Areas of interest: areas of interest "School"
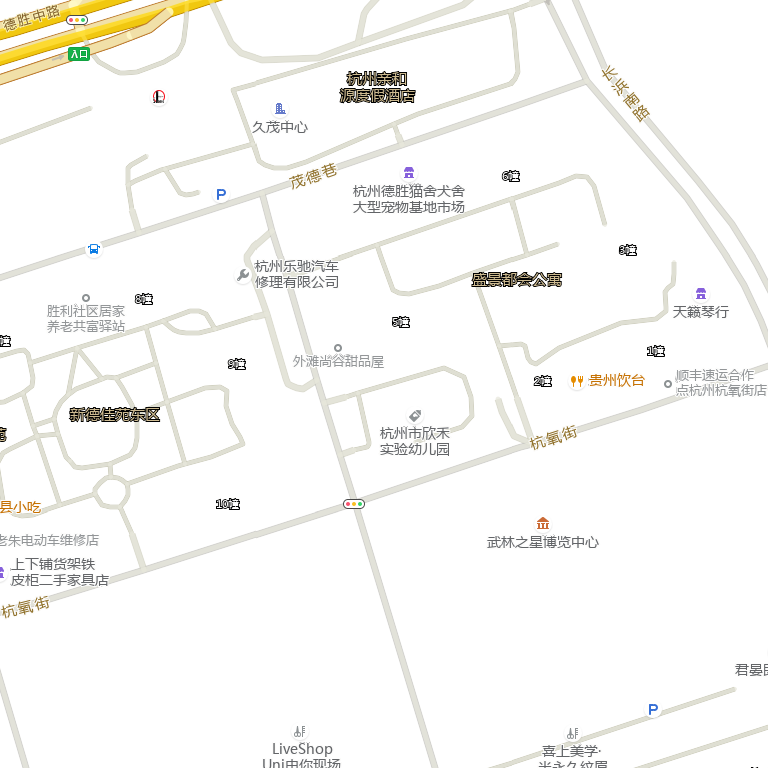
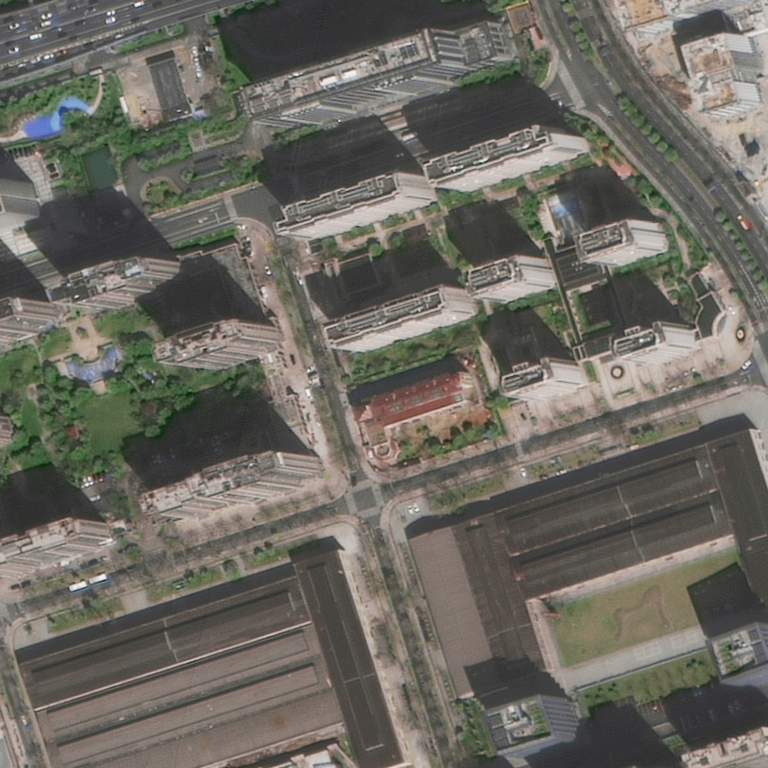